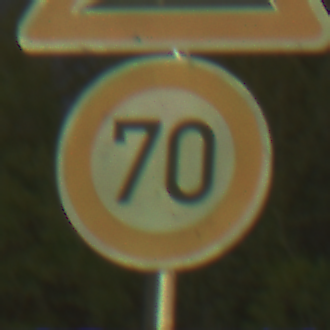
Verkehrszeichen: Geschwindigkeit70
Zusatzzeichen oben: Steigung10
Umgebung: Outdoor, Urban
Tageszeit: Night
Wetter: PartlyCloudy
Licht: Artificial
Jahreszeit: NotSpecified
Kontrast: HighContrast